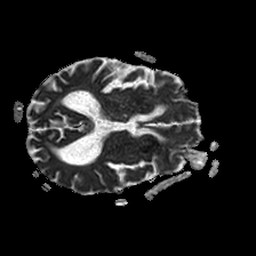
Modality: ADC
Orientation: axial
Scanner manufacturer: philips
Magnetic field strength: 1.5 T
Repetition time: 3.4 s
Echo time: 0.06922 s